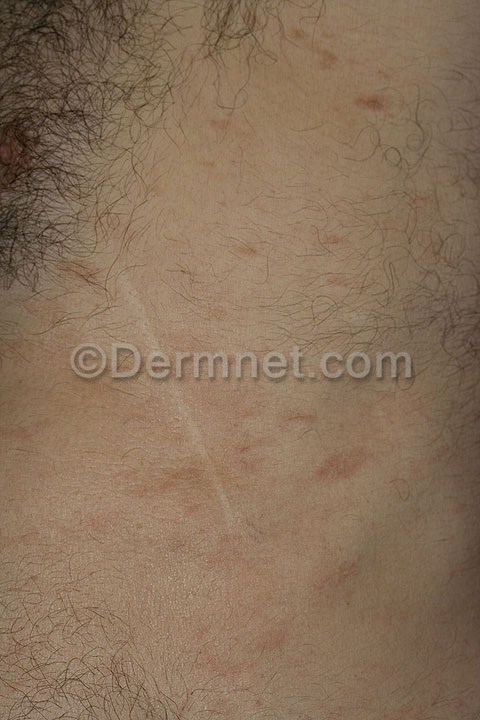
Disease: Actinic Keratosis Basal Cell Carcinoma and other Malignant Lesions